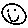
Label: smiley face